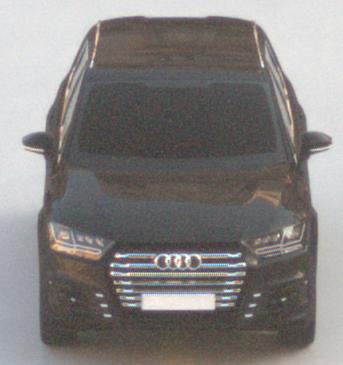
Make: Audi
Model: SQ7
Detailed model: -
Model produced from: 2016
Model produced until: 2018
Doors: 5
Color: black
Road condition: dry road
Daytime: sunrise or sunset
Contrast: low contrast